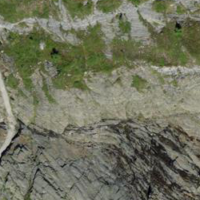
EUNIS habitat code: 31
Species observed at this site:
Vanessa cardui